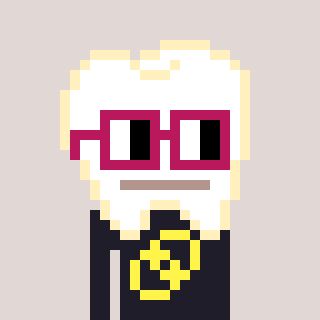
a pixel art character with square dark red glasses, a tooth-shaped head and a grayscale-colored body on a warm background